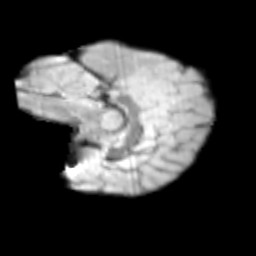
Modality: T2w
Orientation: sagittal
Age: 11
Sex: female
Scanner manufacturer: siemens
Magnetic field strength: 3 T
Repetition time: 3.8 s
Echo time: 0.07 s